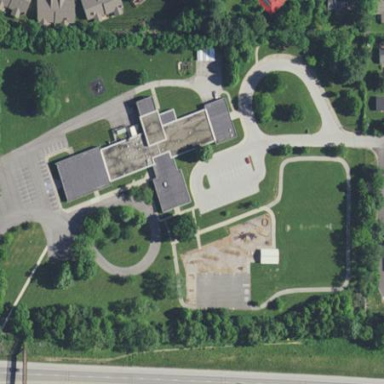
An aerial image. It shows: School.